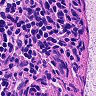
Metastatic tissue present: no